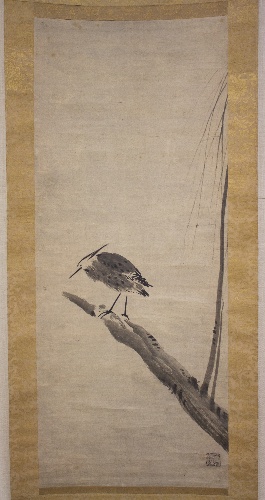
Title: 柳鷺図 (Ryūro zu)|Heron and Willow
Artist: Sesshū Tōyō 雪舟等楊
Artist bio: Japanese, 1420–1506
Date: 18th–19th century
Object type: Hanging scroll
Classification: Paintings
Medium: Hanging scroll; ink on paper
Culture: Japan
Period: Edo (1615–1868)–Meiji (1868–1912) period
Dimensions: Image: 39 1/4 × 16 1/8 in. (99.7 × 41 cm)
71 1/4 × 21 in. (181 × 53.3 cm)
Overall with mounting: 71 1/4  × 22 1/8 in. × 1 in. (diam. of knob)  (181 × 56.2 × 2.5 cm)
Department: Asian Art
Credit line: Charles Stewart Smith Collection, Gift of Mrs. Charles Stewart Smith, Charles Stewart Smith Jr., and Howard Caswell Smith, in memory of Charles Stewart Smith, 1914
Accession year: 1914
Repository: Metropolitan Museum of Art, New York, NY
Tags: Birds